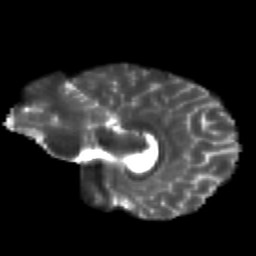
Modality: T2w
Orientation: sagittal
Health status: healthy
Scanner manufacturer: siemens
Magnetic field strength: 3 T
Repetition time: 12 s
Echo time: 0.092 s